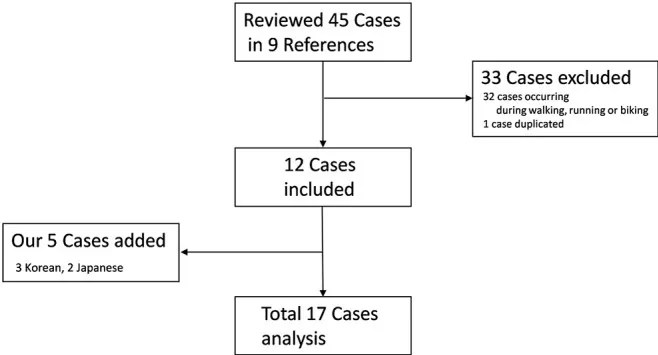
Flowchart for data collection.
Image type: chart (chart)